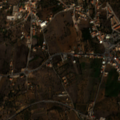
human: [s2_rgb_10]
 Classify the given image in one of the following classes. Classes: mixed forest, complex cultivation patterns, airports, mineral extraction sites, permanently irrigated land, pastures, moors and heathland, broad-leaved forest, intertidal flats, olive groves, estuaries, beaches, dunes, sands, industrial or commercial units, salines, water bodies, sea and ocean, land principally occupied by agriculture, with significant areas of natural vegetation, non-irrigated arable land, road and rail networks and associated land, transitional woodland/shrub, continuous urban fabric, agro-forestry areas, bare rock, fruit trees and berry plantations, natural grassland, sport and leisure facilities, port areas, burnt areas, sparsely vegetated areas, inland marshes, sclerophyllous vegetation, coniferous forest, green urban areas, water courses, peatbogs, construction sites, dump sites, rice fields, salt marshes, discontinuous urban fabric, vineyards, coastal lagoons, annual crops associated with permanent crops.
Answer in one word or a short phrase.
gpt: discontinuous urban fabric, fruit trees and berry plantations, annual crops associated with permanent crops